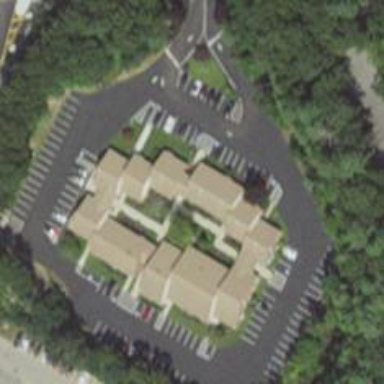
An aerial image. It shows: Parking space.